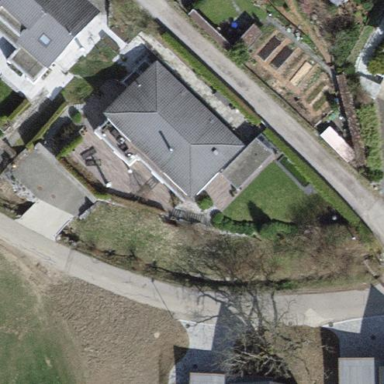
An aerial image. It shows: Detached building.